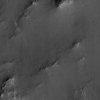
Atmospheric dust classification: not_dusty